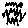
Label: zigzag